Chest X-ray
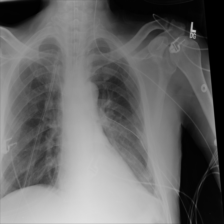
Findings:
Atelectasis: negative
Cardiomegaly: negative
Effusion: negative
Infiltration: negative
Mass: negative
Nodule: negative
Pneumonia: negative
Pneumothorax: negative
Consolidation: negative
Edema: negative
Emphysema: negative
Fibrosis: negative
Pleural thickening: negative
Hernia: negative